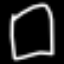
Label: square